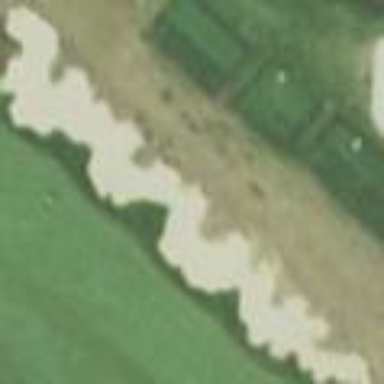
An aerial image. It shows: Golf pitch featuring sand bunker. It is leisure land designated for the sport of golf.